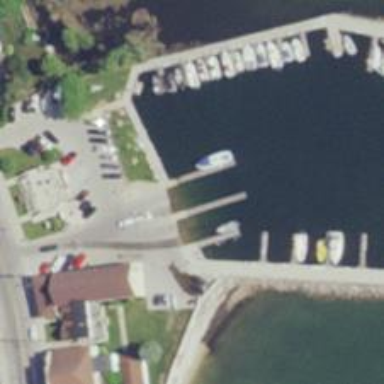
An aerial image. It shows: Slipway on leisure land.